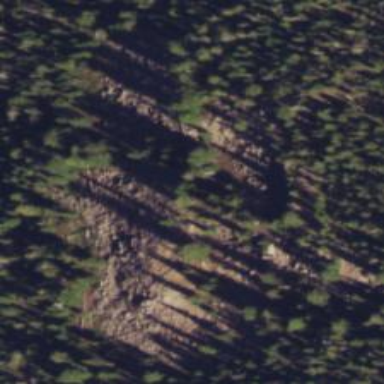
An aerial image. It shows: Natural scree.